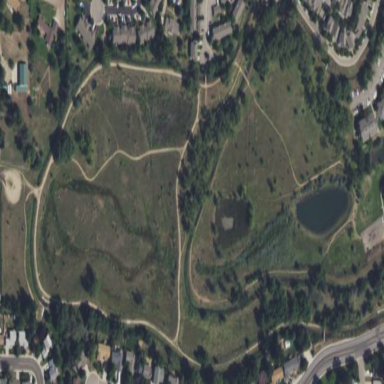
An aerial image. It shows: Recreation ground designated as nature reserve. This area is protected nature land.